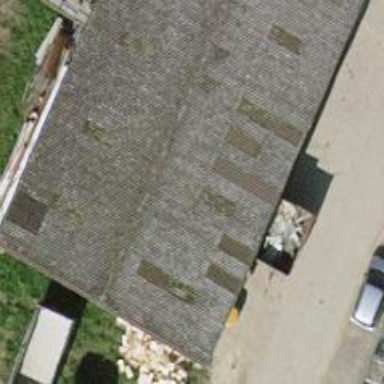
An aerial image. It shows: Farm shop.